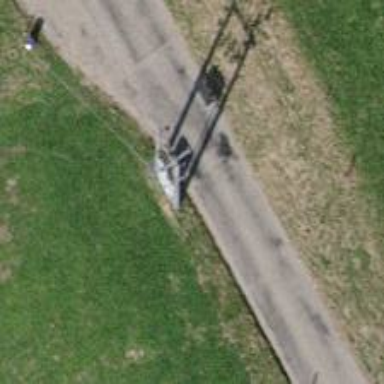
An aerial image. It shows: Distribution transformer attached to power pole.